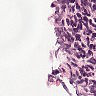
Metastatic tissue present: no